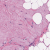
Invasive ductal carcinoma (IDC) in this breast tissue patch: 1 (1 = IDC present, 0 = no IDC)